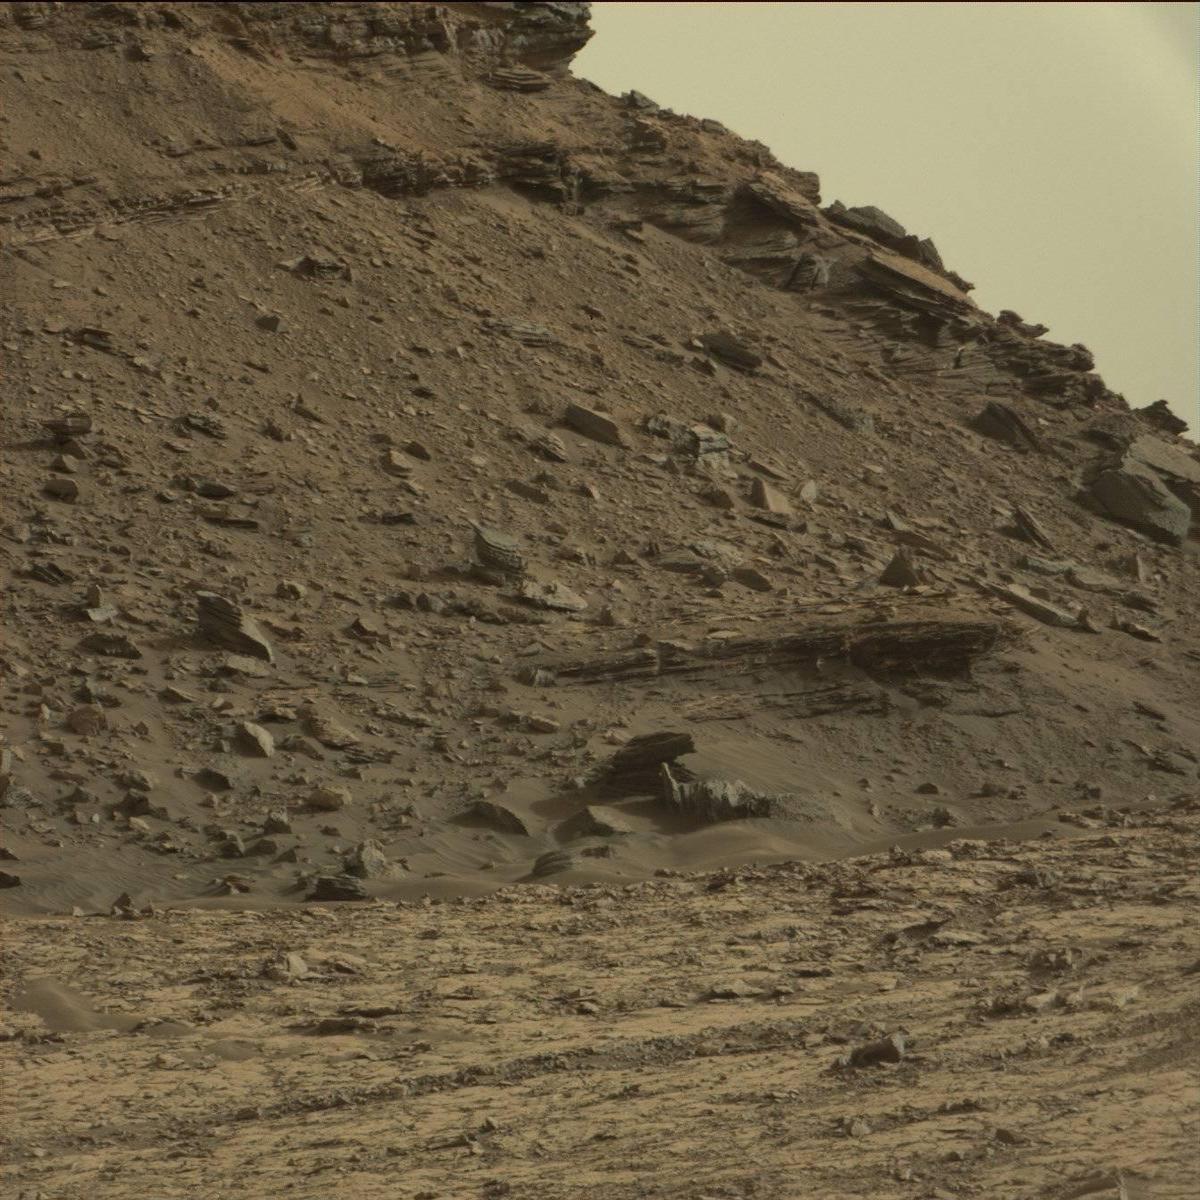
Terrain classes present: Bedrock, Rock, Sand / Soil, Sky